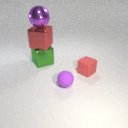
large red metal cube below large purple metal sphere